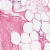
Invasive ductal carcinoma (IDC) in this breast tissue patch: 0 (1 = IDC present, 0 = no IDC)